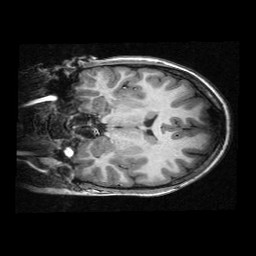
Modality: T1w
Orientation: coronal
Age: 10
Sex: female
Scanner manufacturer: siemens
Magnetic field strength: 3 T
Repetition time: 2.3 s
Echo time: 0.00336 s